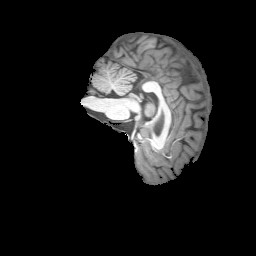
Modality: T1w
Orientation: sagittal
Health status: ill
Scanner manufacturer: siemens
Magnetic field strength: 3 T
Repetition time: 2 s
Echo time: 0.00303 s